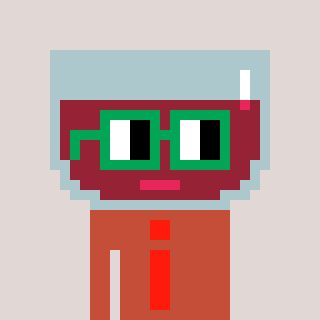
a pixel art character with square green glasses, a wine-shaped head and a rust-colored body on a warm background